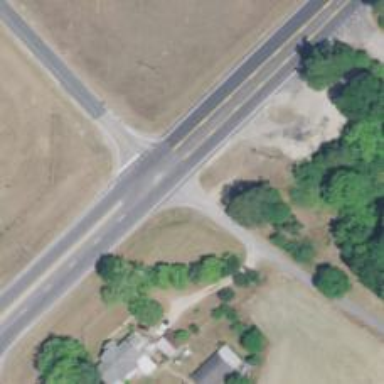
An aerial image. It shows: Road with stop sign.